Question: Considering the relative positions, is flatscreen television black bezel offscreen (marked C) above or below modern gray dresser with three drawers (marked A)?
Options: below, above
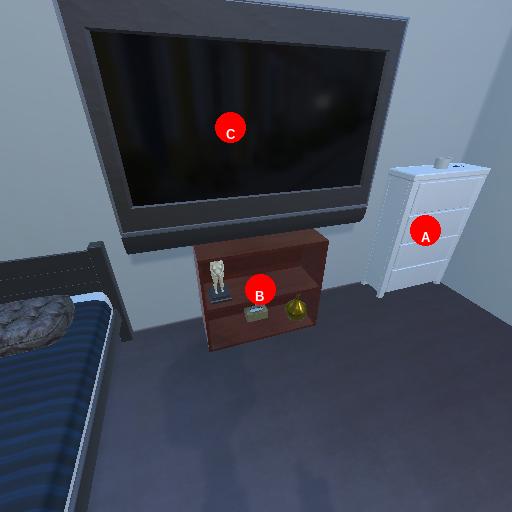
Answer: below